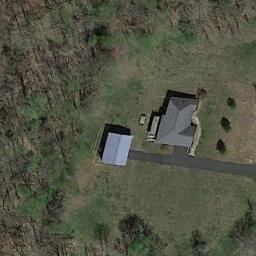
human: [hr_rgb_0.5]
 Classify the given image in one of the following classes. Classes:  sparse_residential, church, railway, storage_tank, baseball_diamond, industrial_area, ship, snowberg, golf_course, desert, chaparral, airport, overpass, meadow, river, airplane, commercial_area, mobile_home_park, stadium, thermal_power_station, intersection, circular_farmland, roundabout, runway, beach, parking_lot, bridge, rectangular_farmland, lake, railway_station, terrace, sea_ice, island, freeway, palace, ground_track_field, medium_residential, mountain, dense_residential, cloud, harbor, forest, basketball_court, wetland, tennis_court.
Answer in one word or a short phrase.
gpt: sparse_residential